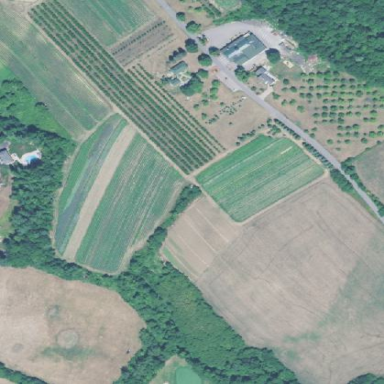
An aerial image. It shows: Farmland with agricultural activities.